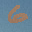
Label: 6